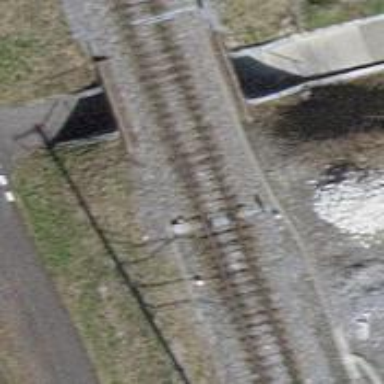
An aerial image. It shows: Railway switch.